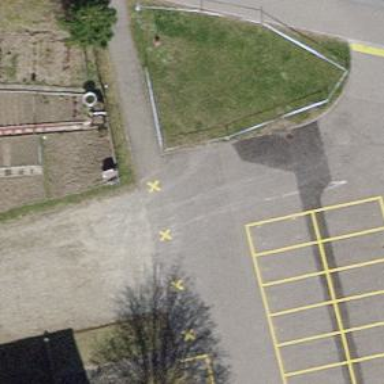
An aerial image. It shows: Parking aisle designated as service road.